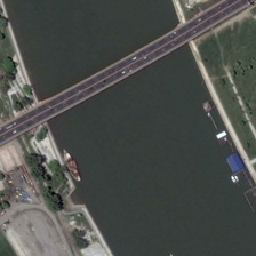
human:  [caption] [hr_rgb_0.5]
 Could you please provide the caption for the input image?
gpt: the bridge as the expressway connects two lawns .

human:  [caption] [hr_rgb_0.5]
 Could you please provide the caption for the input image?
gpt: The road taken by the car ran vertically through the river where the boat was moored.

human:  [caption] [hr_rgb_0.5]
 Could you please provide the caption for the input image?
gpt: the long bustling bridge traverses across the river with several quays .

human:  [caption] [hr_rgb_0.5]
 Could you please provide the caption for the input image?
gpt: The road traveled by car crossed a river moored by boats.

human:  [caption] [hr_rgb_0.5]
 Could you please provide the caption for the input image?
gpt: a bridge is over a river with some green plants in two sides .